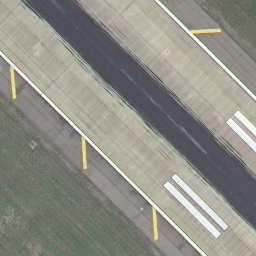
Label: runway